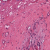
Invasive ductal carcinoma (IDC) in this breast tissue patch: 0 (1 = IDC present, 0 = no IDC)